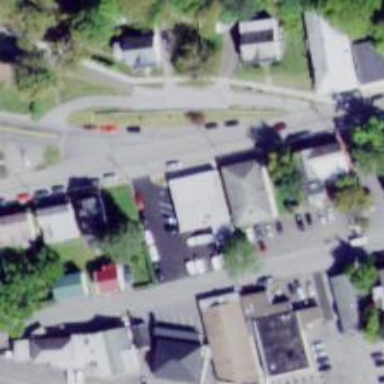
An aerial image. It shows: Post office.